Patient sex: M
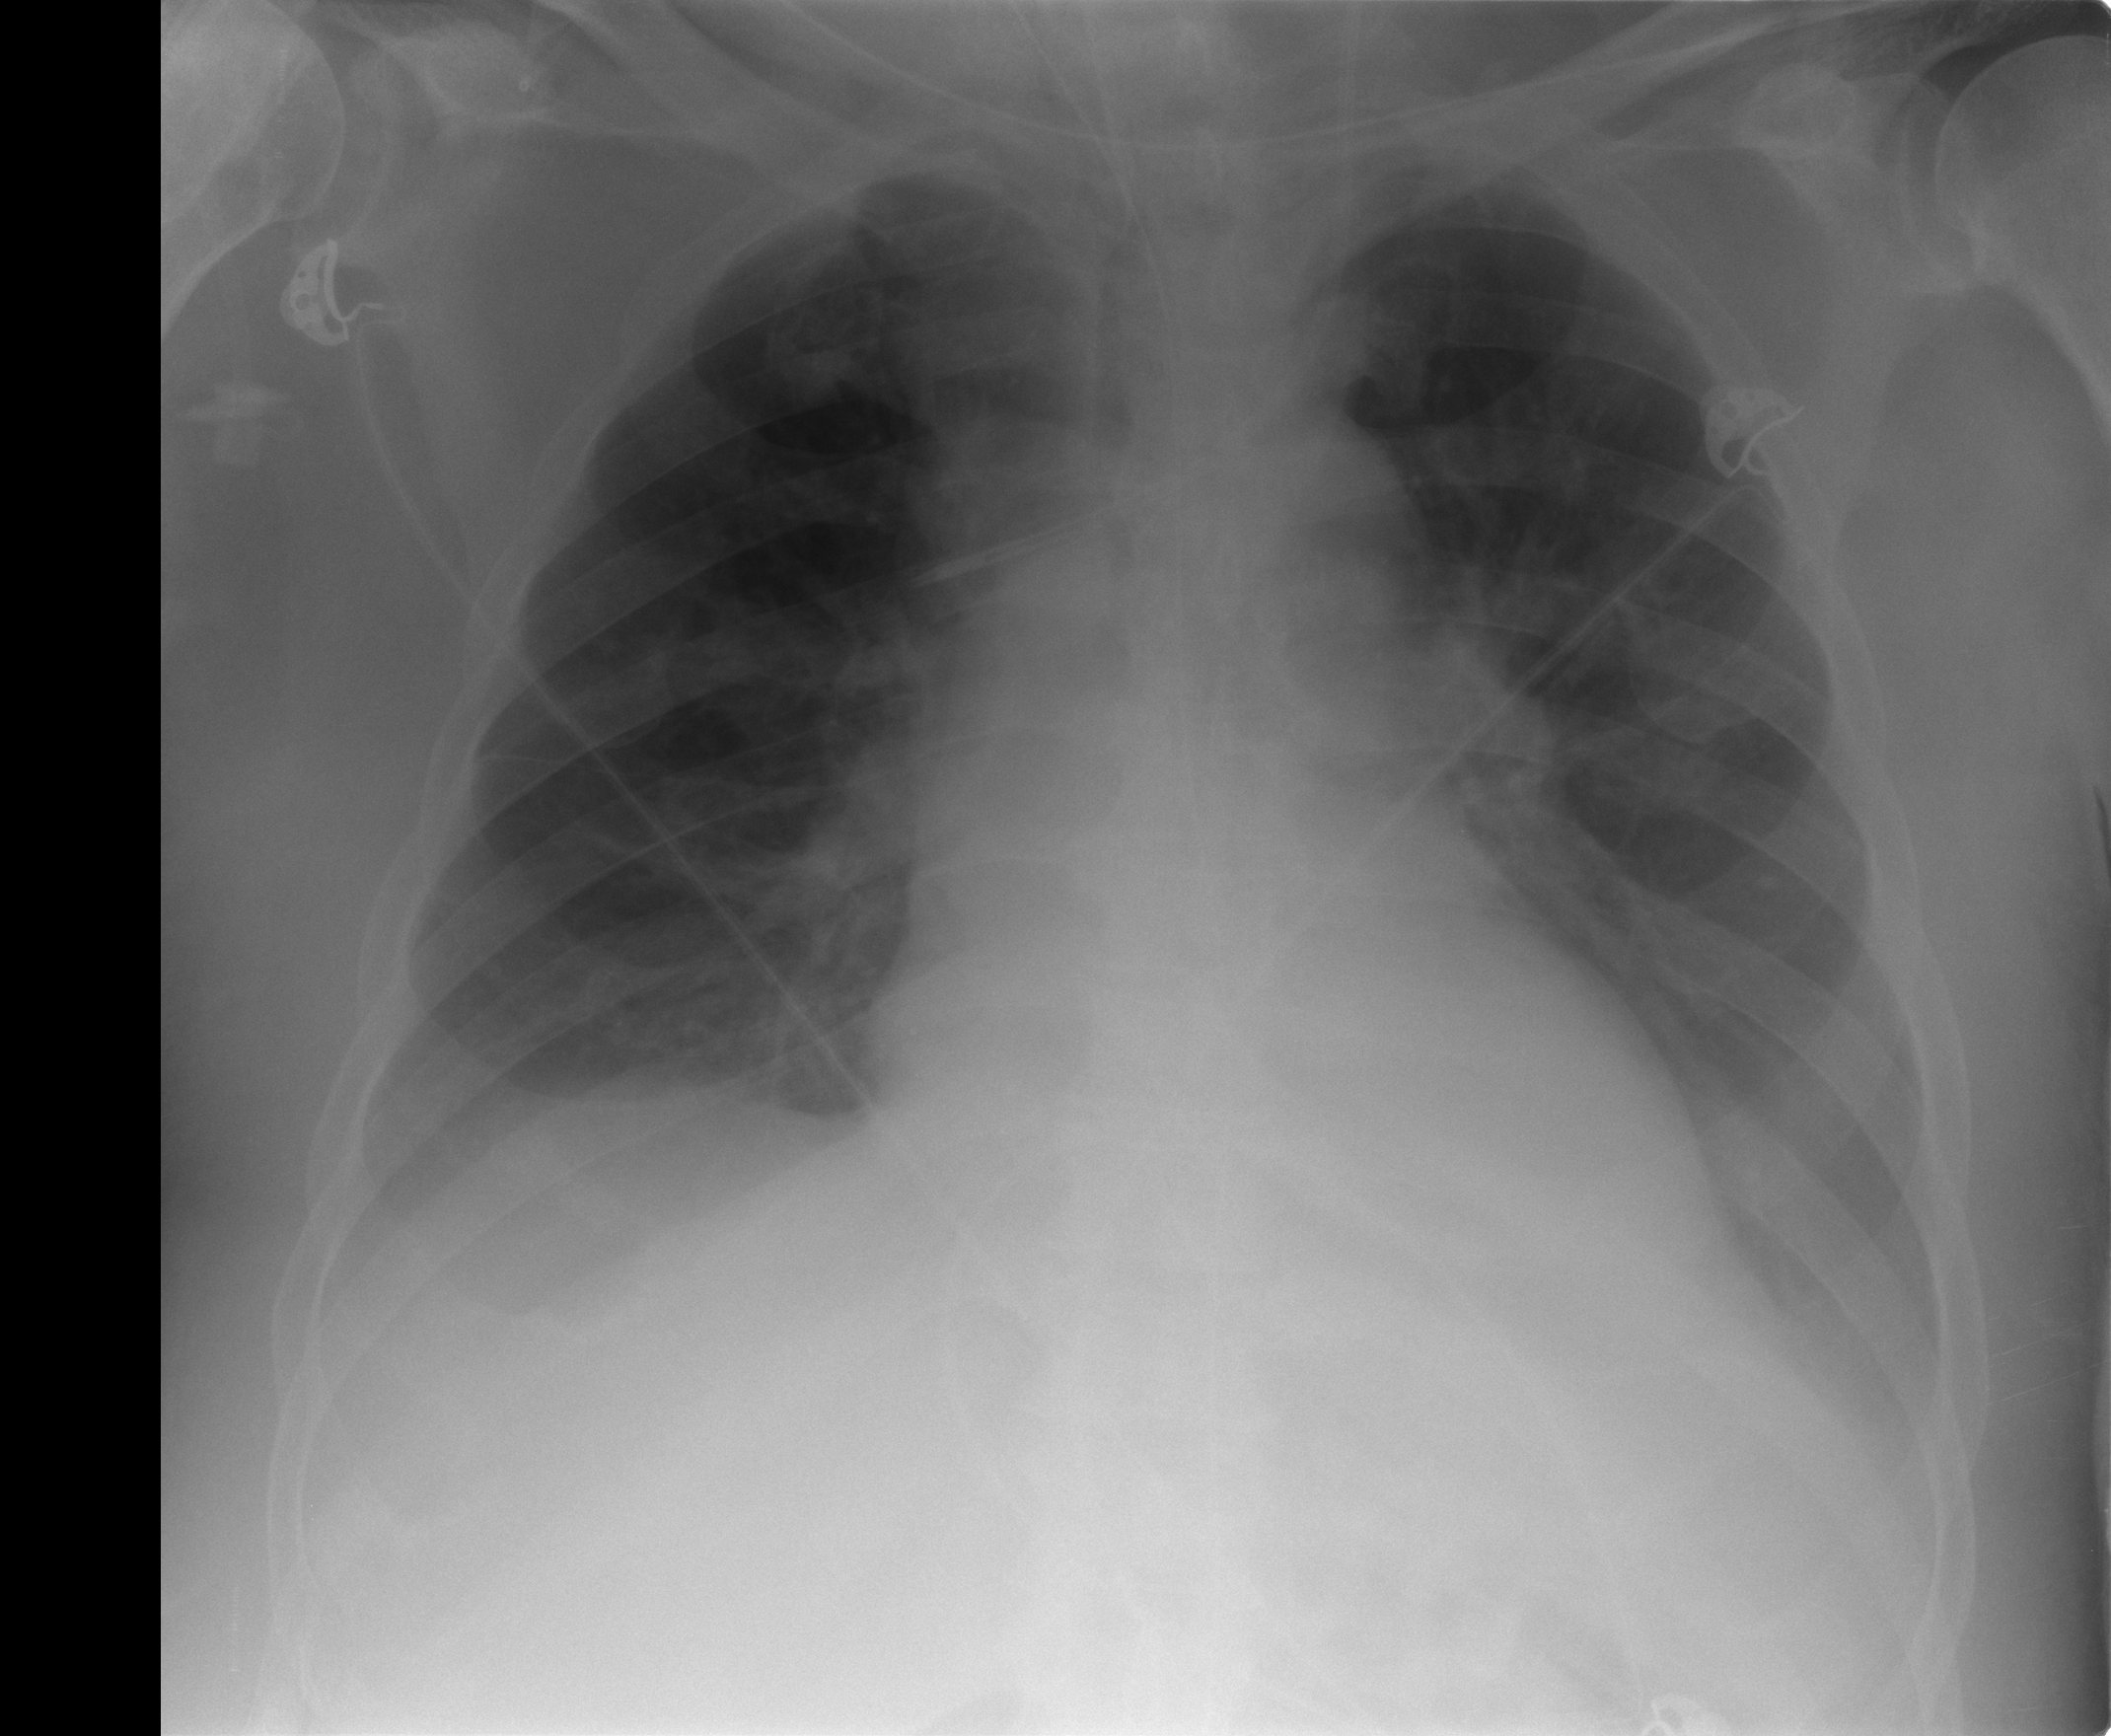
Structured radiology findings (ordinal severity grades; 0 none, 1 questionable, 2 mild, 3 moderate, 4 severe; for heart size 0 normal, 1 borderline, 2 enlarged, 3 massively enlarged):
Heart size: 2
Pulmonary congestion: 1
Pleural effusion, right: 2
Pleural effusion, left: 2
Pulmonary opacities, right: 0
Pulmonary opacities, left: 0
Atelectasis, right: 2
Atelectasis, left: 2